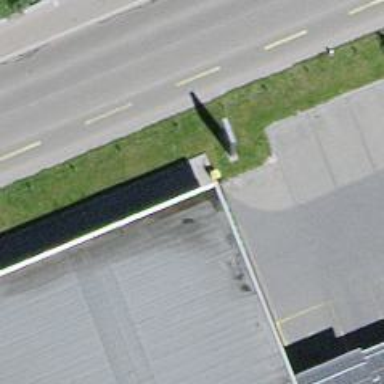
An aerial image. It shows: Post box.